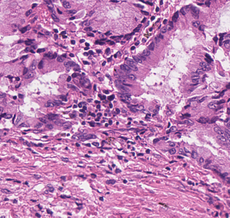
Tumor epithelial tissue: yes
Tumor-associated stroma tissue: yes
Normal tissue: no